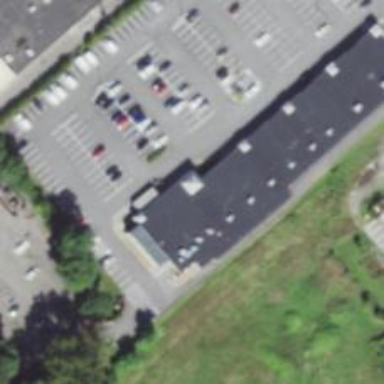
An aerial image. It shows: Car rental facility.